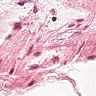
Metastatic tissue present: no